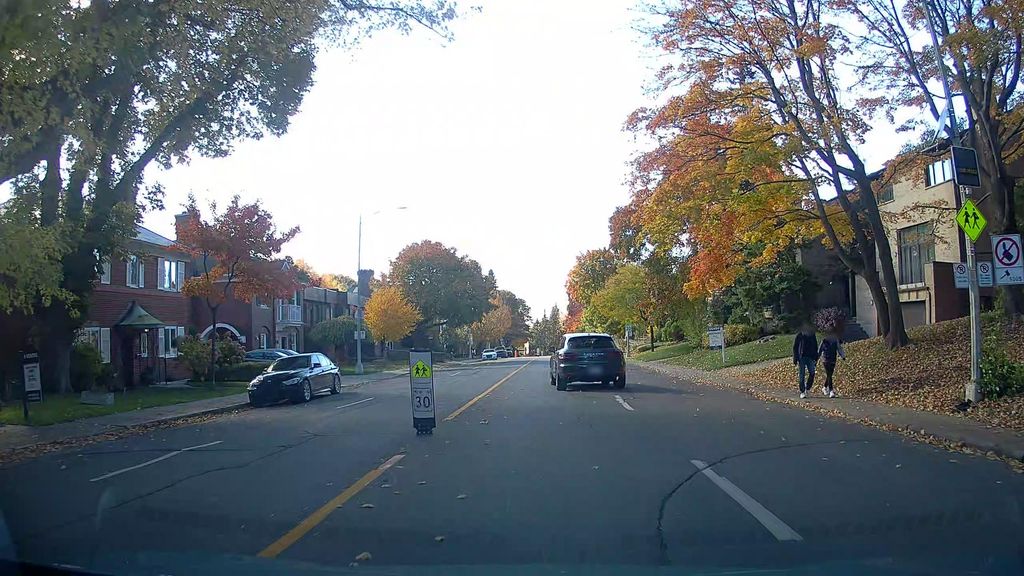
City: montreal